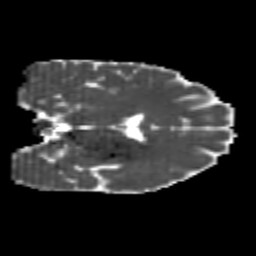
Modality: MD
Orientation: coronal
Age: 25
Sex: male
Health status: healthy
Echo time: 0.074 s